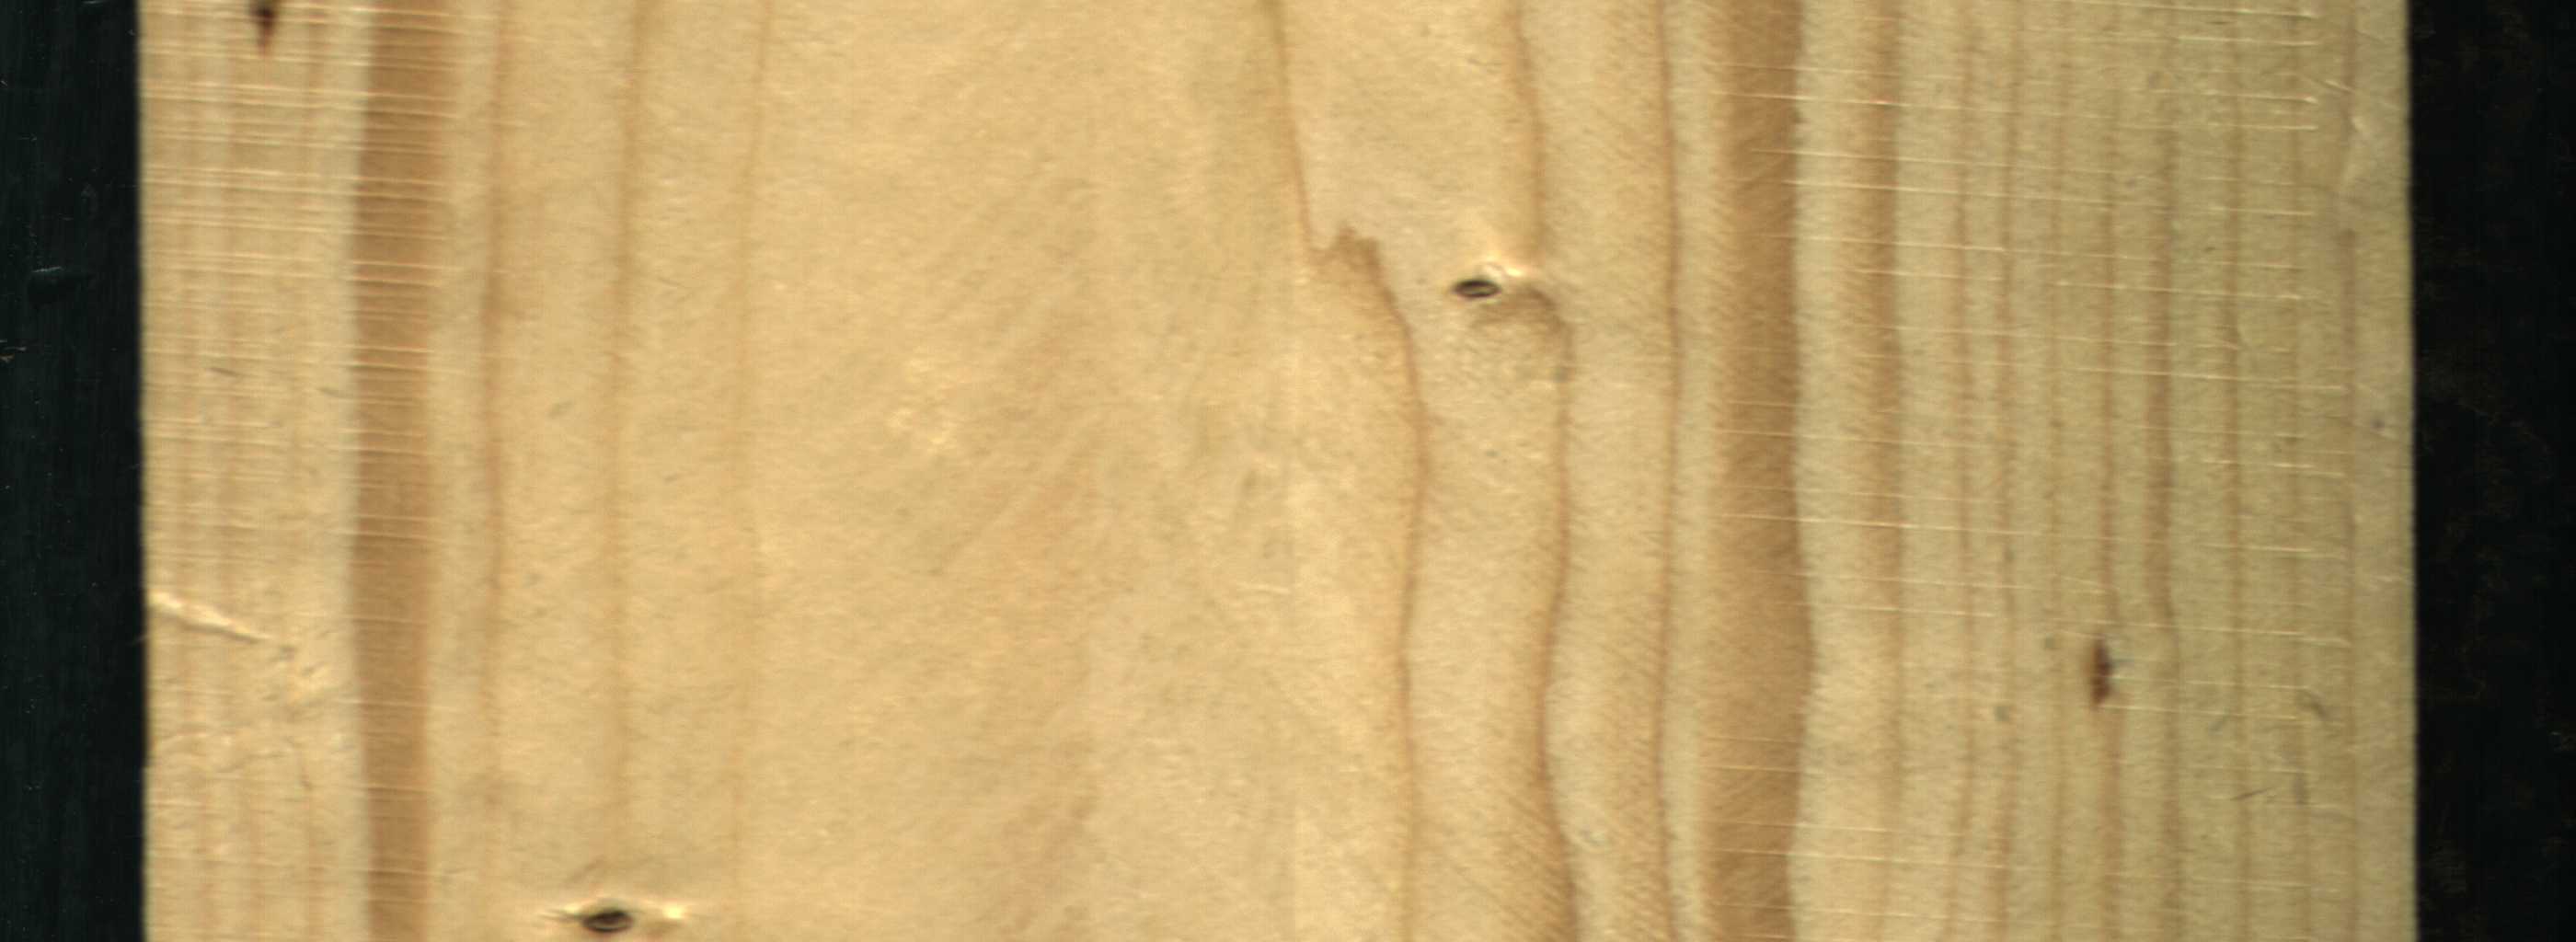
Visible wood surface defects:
resin
resin
Dead_Knot
Live_Knot